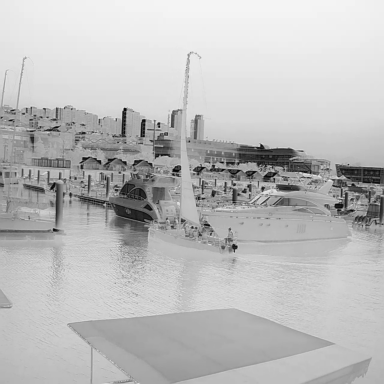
There are five objects shown in the infrared image, including two canoes, and three sailboats.